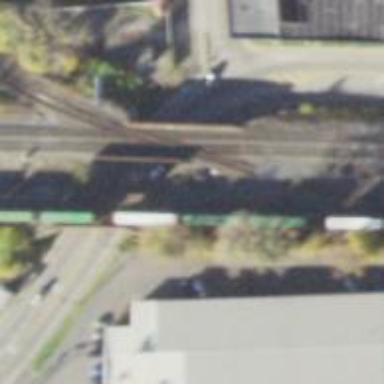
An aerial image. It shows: Railway crossing.